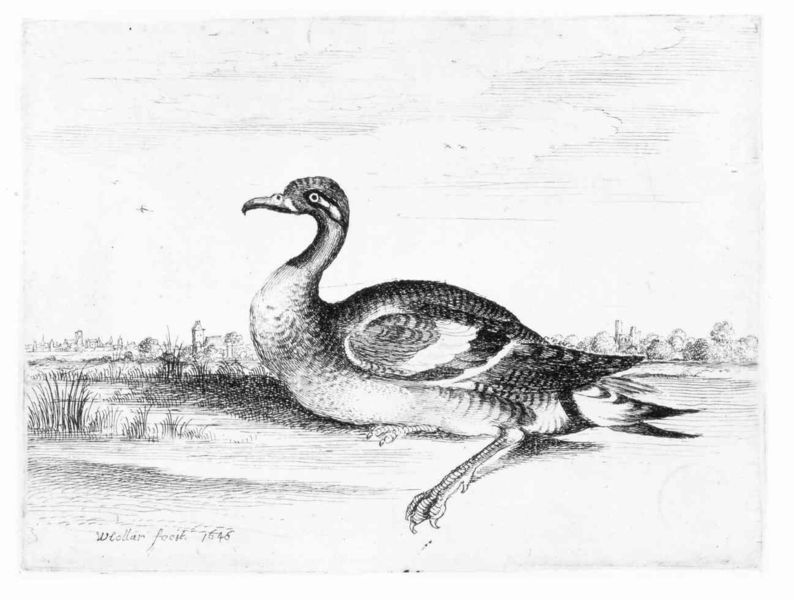
Titel: Der Wasservogel
Künstler: Wenzel Hollar
Standort: Karlsruhe
Institution: Staatliche Kunsthalle Karlsruhe
Schlagwörter: vogel, zeichnung, natur, ente, feathers, white, black, collar, gray, grey, old, painting, sit, sitting, print, feather, clouds, heaven, sky, background, building, field, head, house, lake, landscape, nature, water, horizon, trees, village, baroque, eyes, feet, grass, river, plants, drawing, paper, black and white, bird, monochrome, sketch, tail, fly, wings, meadow, town, outside, neck, ink, buildings, ground, signature, foot, study, pencil, animal, eye, legs, pond, ill, outdoors, claws, paw, shading, lying, dutch, beak, land, swamp, wing, rest, broken, earth, turkey, leg, lonely, chicken, fat, air, swimming, whie, scenery, pont, goose, teich, mallard, william, 1648, hollar, swim, swan, bill, claw, live, biology, hook, duck, beack, talon, fether, fee, waterbird, fowl, peisage, 1645, long neck, fowk, ornithology, schnabel, 1646, hooked, dodo, swam, hooked beak, swiim, disabled, water fowl, webbing, thead